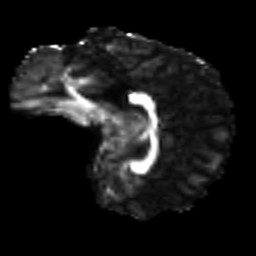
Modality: FA
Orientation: sagittal
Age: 29
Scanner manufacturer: siemens
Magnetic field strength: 3 T
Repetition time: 4.52 s
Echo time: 0.084 s